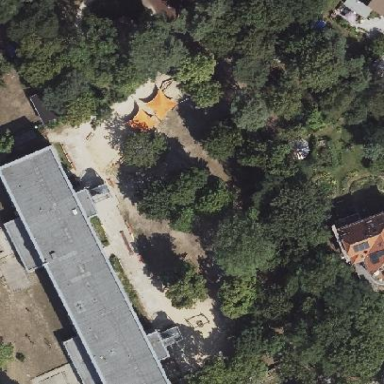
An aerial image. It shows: Kindergarten.